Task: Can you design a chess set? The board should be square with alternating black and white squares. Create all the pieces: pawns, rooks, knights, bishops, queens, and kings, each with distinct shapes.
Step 5034:
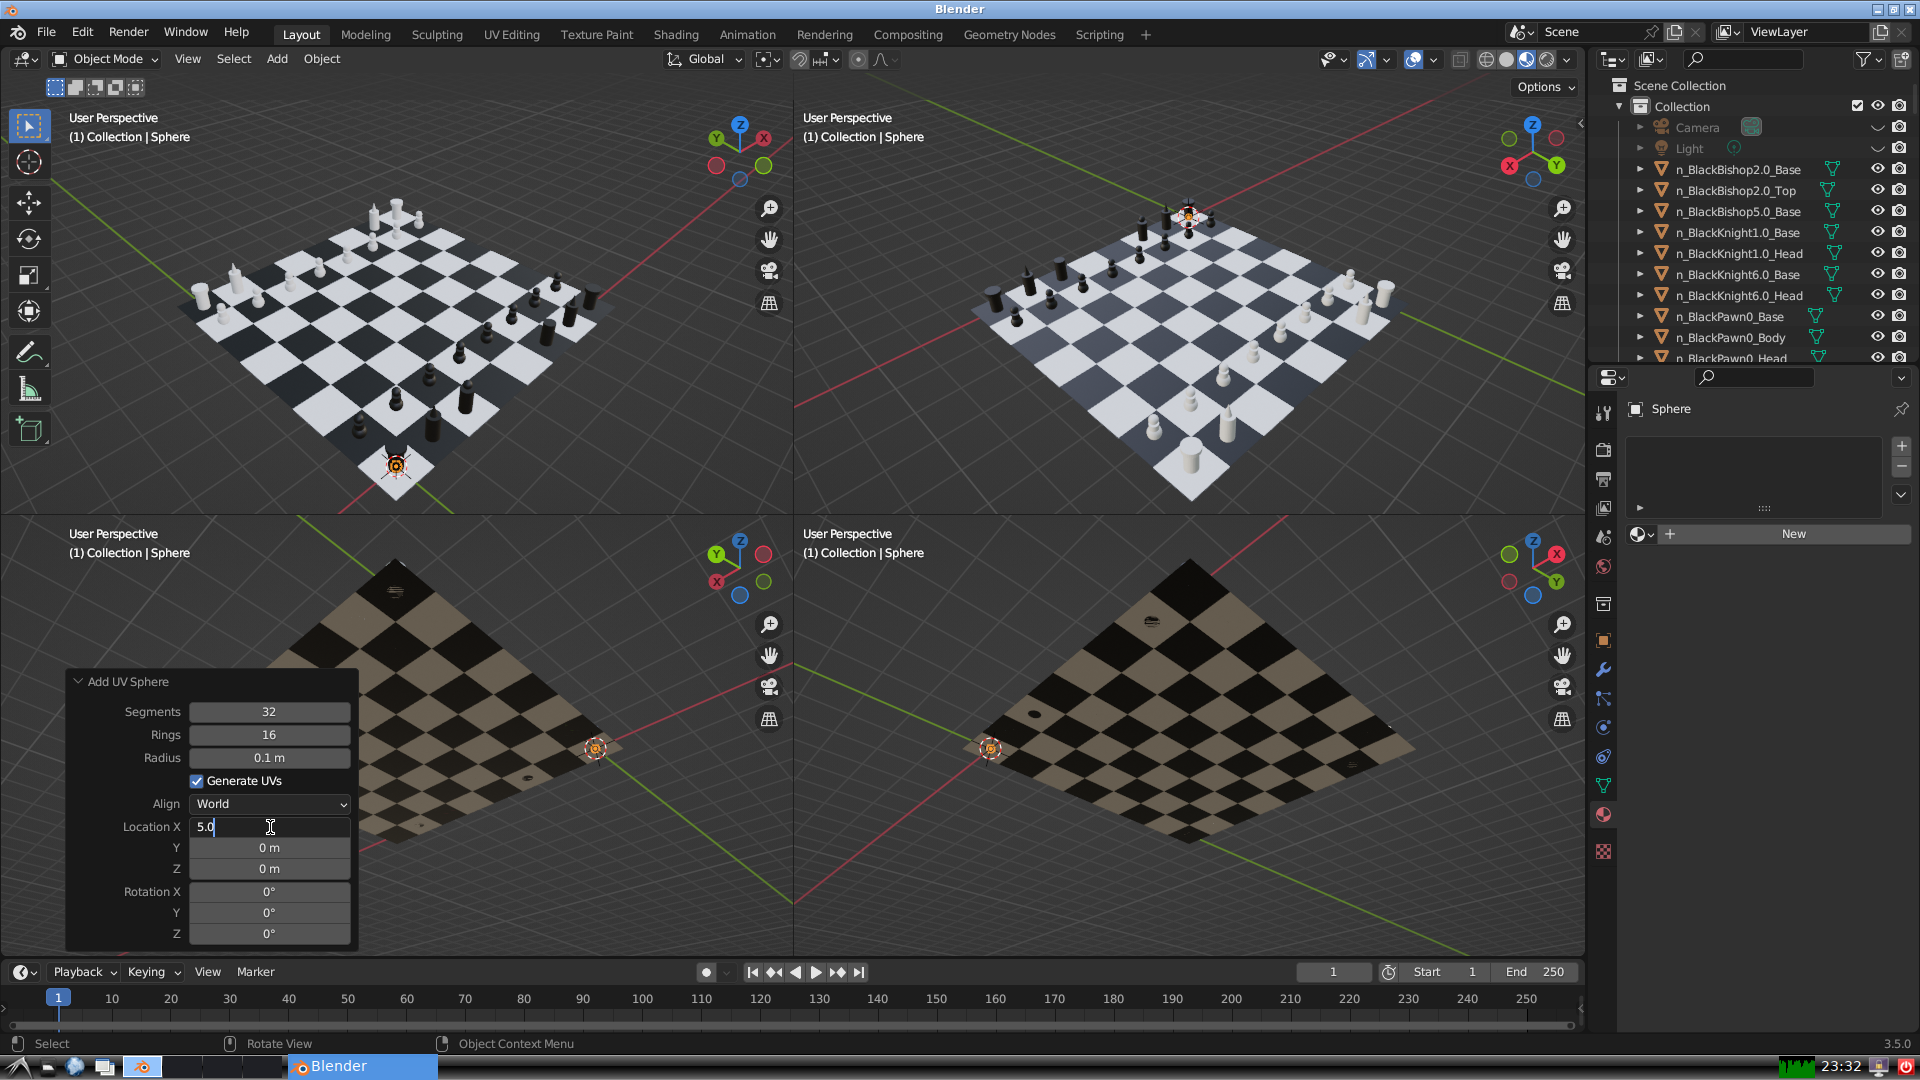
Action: {"key_press": ['Return']}